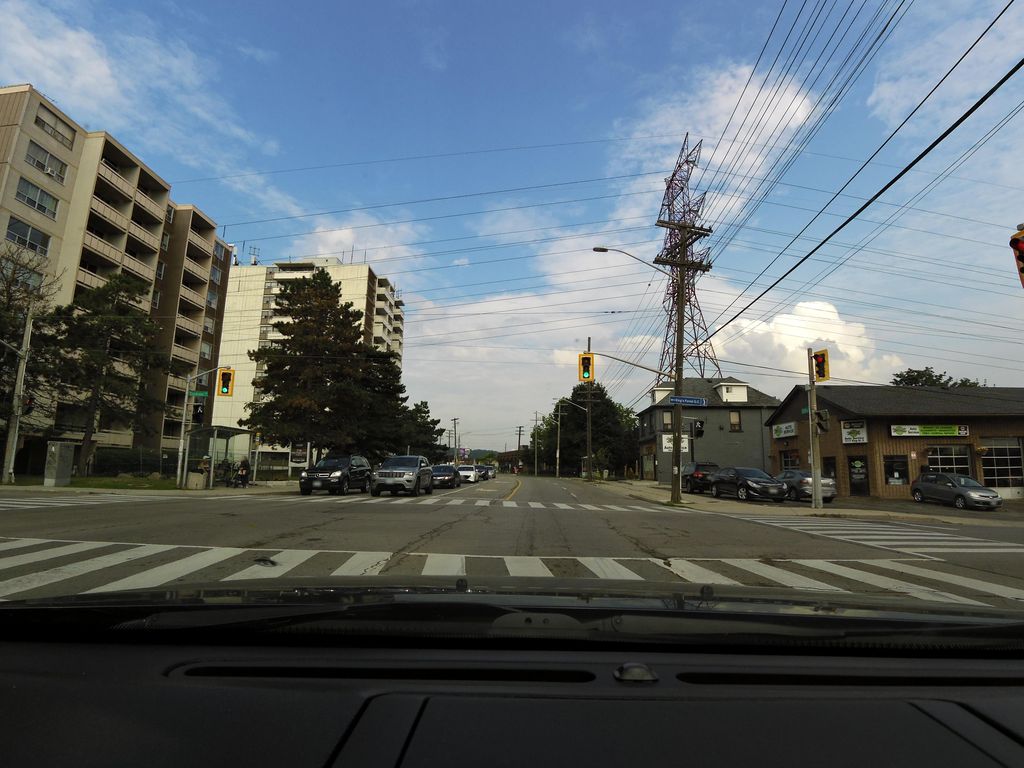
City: hamilton